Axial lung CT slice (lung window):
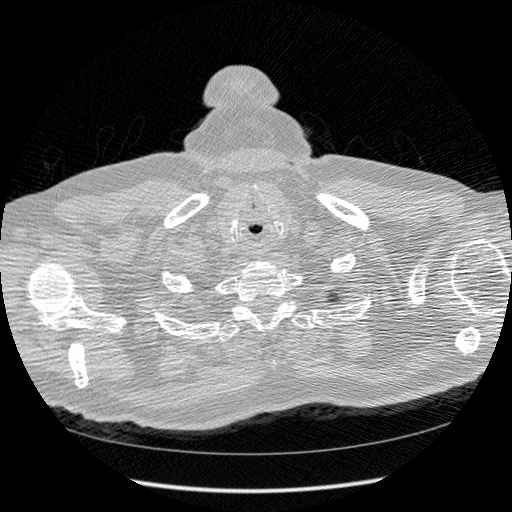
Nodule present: no